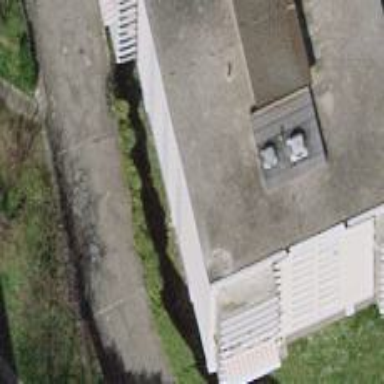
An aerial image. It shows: Residential building.